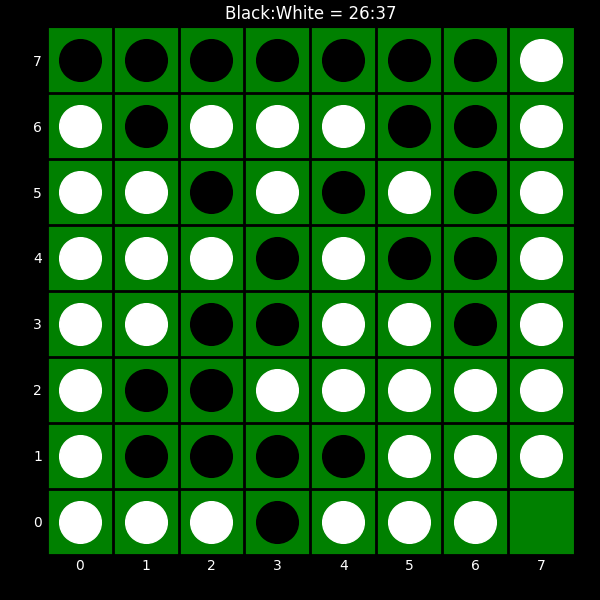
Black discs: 26
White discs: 37